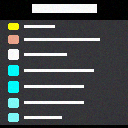
Screen state: on